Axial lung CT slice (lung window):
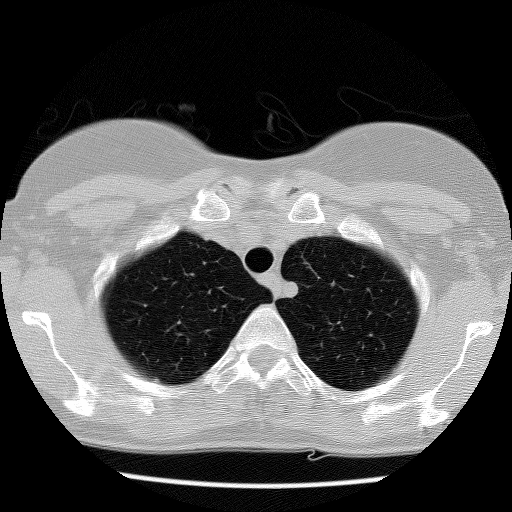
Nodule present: no